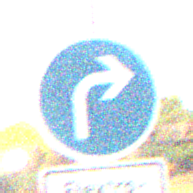
Verkehrszeichen: VorgeschriebeneFahrtrichtungRechts
Zusatzzeichen unten: BesondereFahrzeugeUndTransportgueter11
Umgebung: Outdoor, Nature
Tageszeit: Night
Wetter: Clear
Licht: Natural
Jahreszeit: NotSpecified
Kontrast: HighContrast